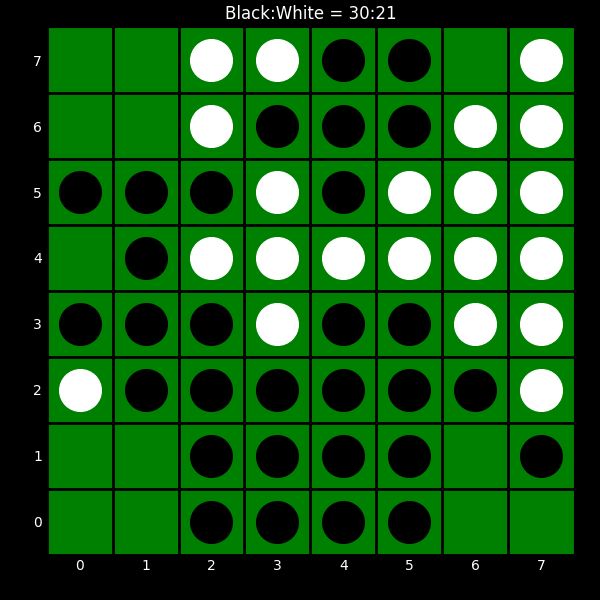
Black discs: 30
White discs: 21